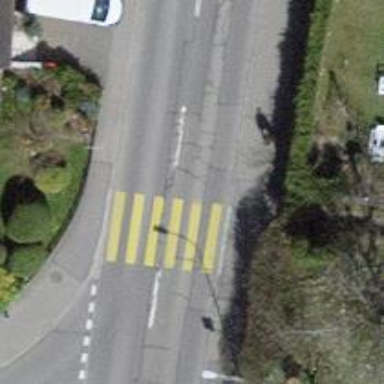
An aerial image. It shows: Zebra crossing on the road.